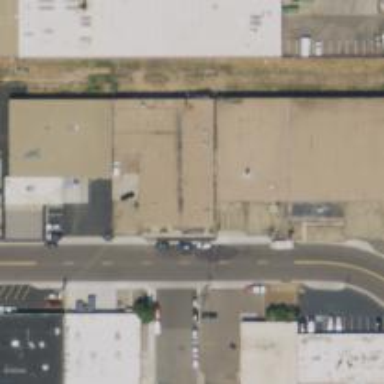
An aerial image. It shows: Industrial building.